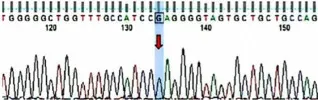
Results of the MMACHC gene test. Gene variant in c.482G > A and c.609G > A (red arrows). c.609G > A (p. Trp203*) was a nonsense mutation from his mother and c.482G > A (p. Arg161Gln) is a missense mutation derived from the patient's father.
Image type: pathology (immunostaining)